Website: apple
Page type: payment
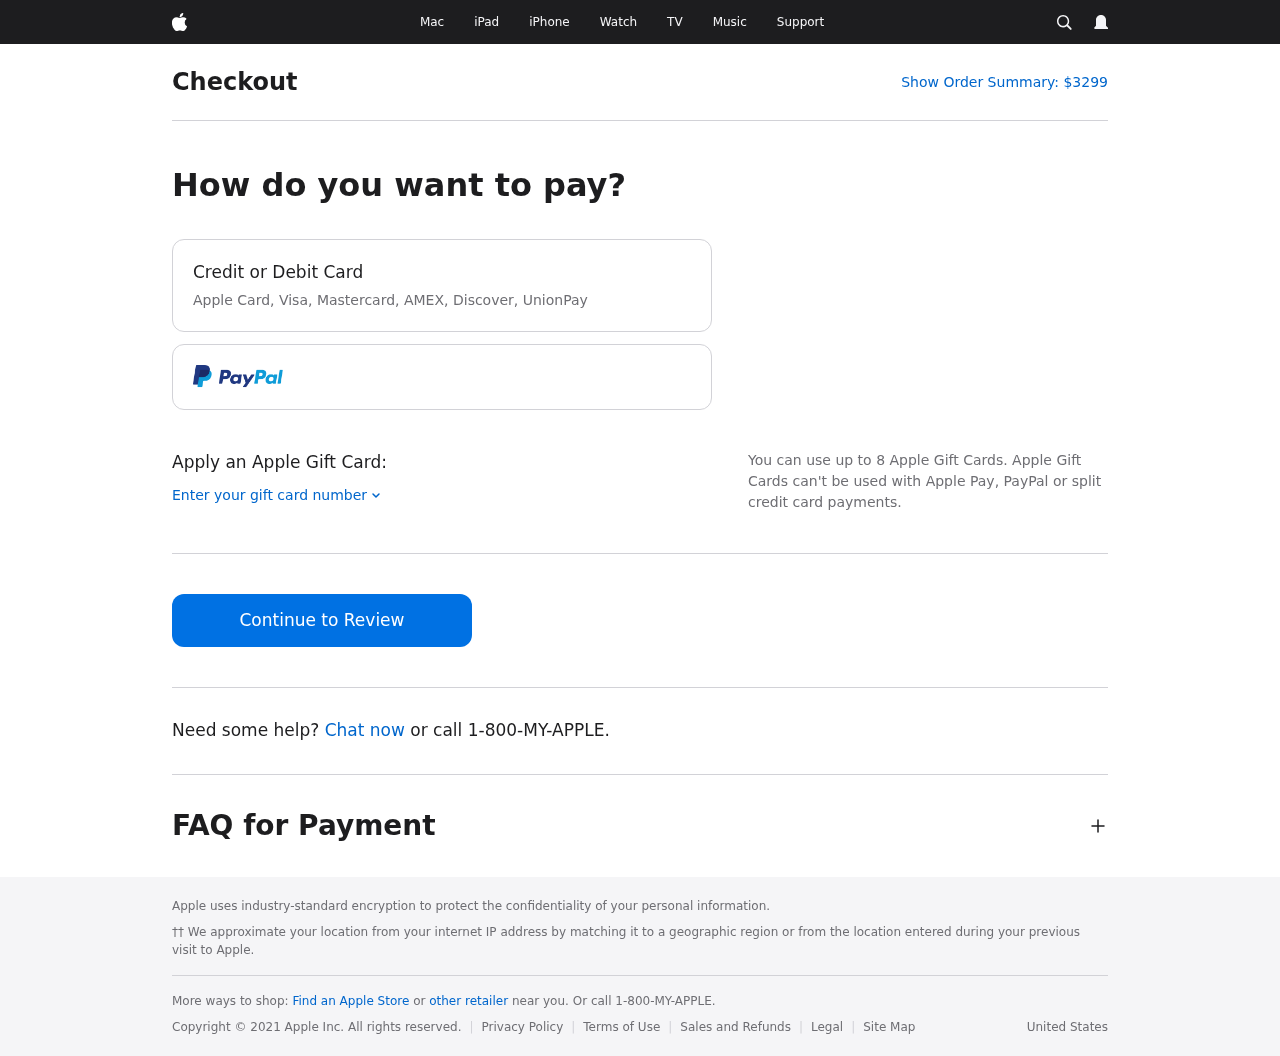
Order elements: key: ORDER_TOTAL
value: $3299